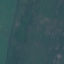
Label: AnnualCrop